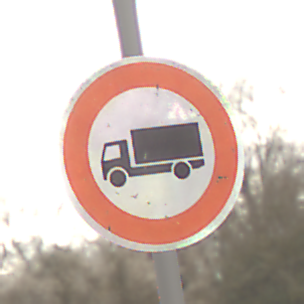
Verkehrszeichen: VerbotFuerKraftfahrzeugeUeberDreiKommaFuenfTonnen
Umgebung: Outdoor, Nature
Tageszeit: Midday
Wetter: Overcast
Licht: Natural
Jahreszeit: NotSpecified
Kontrast: LowContrast